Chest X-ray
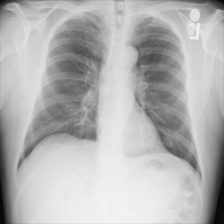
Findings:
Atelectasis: negative
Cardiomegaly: negative
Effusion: negative
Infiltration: negative
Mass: negative
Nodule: negative
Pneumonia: negative
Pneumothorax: negative
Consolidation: negative
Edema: negative
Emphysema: negative
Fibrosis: negative
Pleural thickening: negative
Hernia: negative